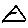
Label: triangle